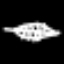
Label: leaf